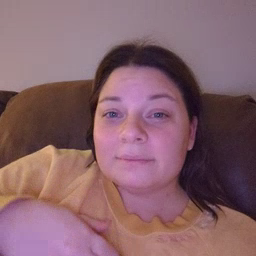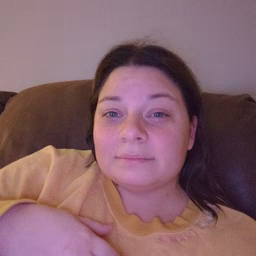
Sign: drop